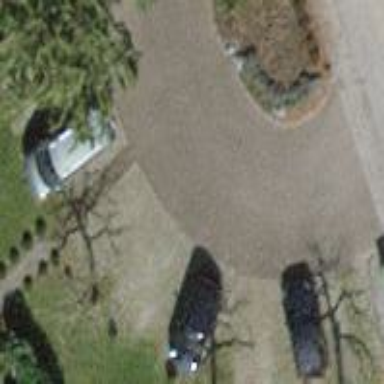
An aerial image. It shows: Parking area with grass paver surface.